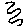
Label: zigzag